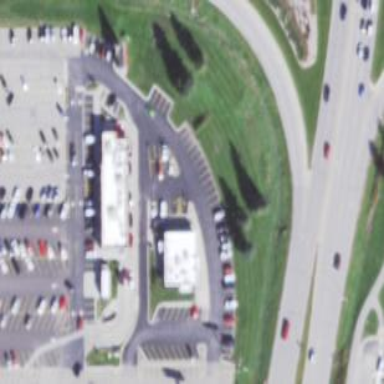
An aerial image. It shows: Parking area with surface.